Question: I have recently taken an interest in software development. I have gotten pretty good by looking at source code, and visiting stack overflow regularly. I have since taken a liking to web applications due to their scalability. Because of this, I wanted to look at the source code of Facebook and Google in a web browser by .
Funnily enough, on Google and Facebook does NOT show HTML Markup, but a full page of minified Javascript (at least i think its JS) instead. I have attached a screen shot to show what I mean. How does this work? From what I have learnt along the way, a browser requires HTML to display content. My Assumption is that large companies do this to protect their source. But how does a browser know what to display? And if a browser can display these sites properly, from what source code is it reading from?
I have tried to google this, but search terms such as "cant view Facebook source" or "Cant view Google Source" show me a bunch of un related results.
Is this a framework I have not heard of? Can anyone provide explanation on this. If these large companies are using these new methods, I would like to incorporate them into my own arsenal.
Screenshot of what is visible when you click "View Source" on the Google search results page:

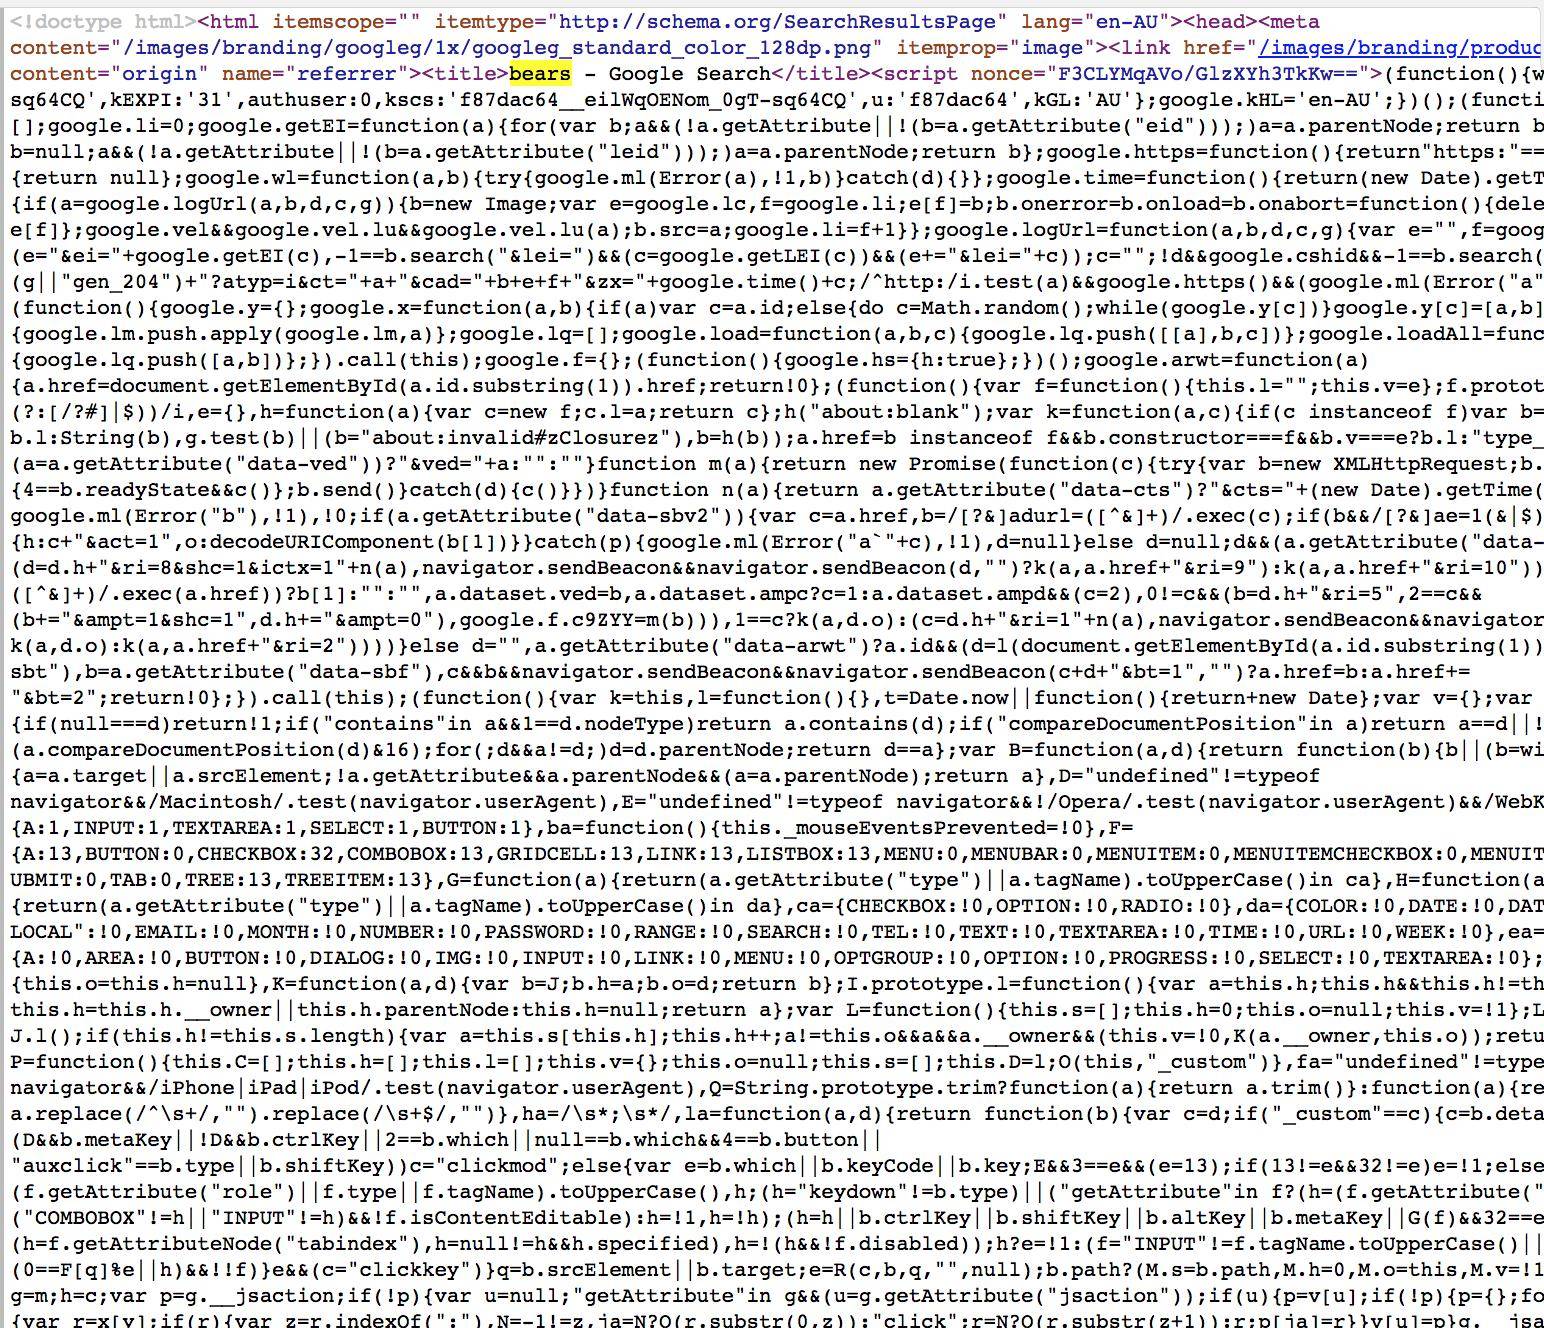
Answer: You appear to not understand fundamentals of HTML and JavaScript and how they work together in a browser; consider this example from Wikipedia/JavaScript
'''
<!DOCTYPE html>
<html>
<head>
<title>Example</title>
</head>
<body>
<button id="hellobutton">Hello</button>
<script>
document.getElementById('hellobutton').onclick = function() {
alert('Hello world!'); // Show a dialog
var myTextNode = document.createTextNode('Some new words.');
document.body.appendChild(myTextNode); // Append "Some new words" to the page
};
</script>
</body>
</html>
'''
This is HTML markup with embedded JavaScript (you can embed CSS as well). What some people do, for various reasons, is minify the JavaScript to the point where almost everything that makes it human readable is removed -- of course the Javascript runtime (browser) doesn't care and will just as easily execute it regardless of whether it's minified or not.
HTML it self can be minified, but you can't really minify it anymore than removing line breaks, spaces and making it look like a single line without breaking the HTML's syntax/semantics like you can with JavaScript because HTML doesn't have variables.
Now consider the same example from Wikipedia, but minified (JavaScript and HTML)
'''
<!DOCTYPE html><html> <head> <title>Example</title> </head> <body> <button id="hellobutton">Hello</button> <script>document.getElementById("hellobutton").onclick=function(){alert("Hello world!");var e=document.createTextNode("Some new words.");document.body.appendChild(e)};</script> </body></html>
'''
Both are equally valid for the browser.
---
Additional Info
All the client side code needed to show you the website will always be visible to you. But recently, web developers have been inclined to use more and more JavaScript to add interactivity to their site or generate the HTML dynamically. The the latter case, you will often find that the 'View Source' page have nothing at all expect a 'script' tag. You can use the Developer Tools on your browser to inspect this dynamically generated HTML, as well as inspect the various JavaScript scripts that have been loaded for that site.
Keep in mind, that developers can and will often minify their code making it difficult to view the JavaScript easily regardless of how you choose to inspect it.
Best place to see raw, unminified JavaScript if you're interested in on open source web projects on places like GitHub.